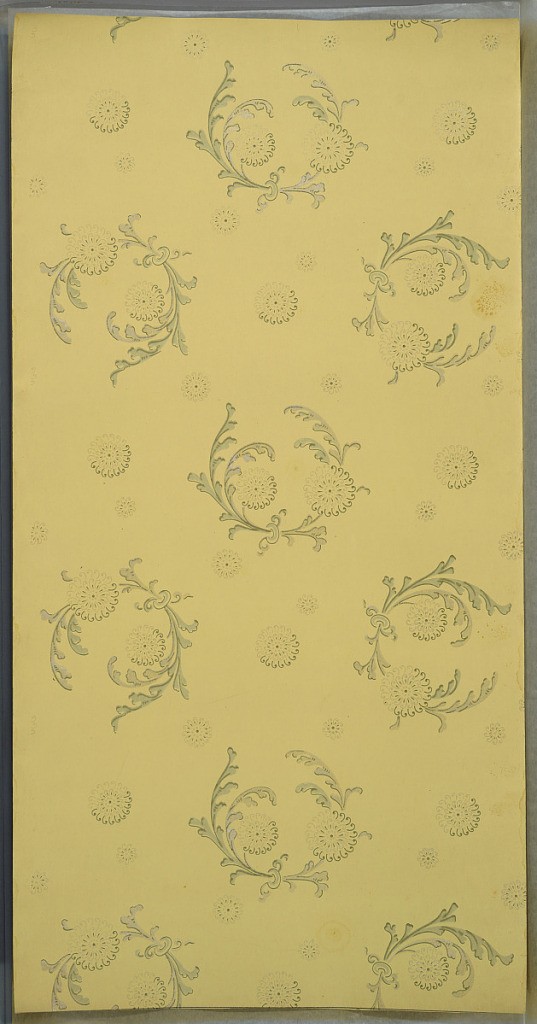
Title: Ceiling paper
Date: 1905–1915
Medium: Machine-printed paper, liquid mica
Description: Medallions of scrolling foliage with stylized flowers. Individual large and small flowers are interspersed between medallions. Light yellow ground. Printed in greens and white liquid mica. Slight water damage.